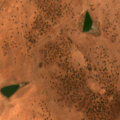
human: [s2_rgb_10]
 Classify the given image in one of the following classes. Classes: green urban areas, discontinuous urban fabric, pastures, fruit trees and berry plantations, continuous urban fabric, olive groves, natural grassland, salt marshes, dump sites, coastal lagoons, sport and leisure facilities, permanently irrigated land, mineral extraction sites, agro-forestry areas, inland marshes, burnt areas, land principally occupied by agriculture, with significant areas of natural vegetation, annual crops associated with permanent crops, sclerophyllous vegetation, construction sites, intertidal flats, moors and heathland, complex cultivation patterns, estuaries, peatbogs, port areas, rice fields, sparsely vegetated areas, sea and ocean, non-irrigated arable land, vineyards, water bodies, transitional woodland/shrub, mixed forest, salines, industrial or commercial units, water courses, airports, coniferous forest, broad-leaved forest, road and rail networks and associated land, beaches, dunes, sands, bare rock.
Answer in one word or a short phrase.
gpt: pastures, agro-forestry areas